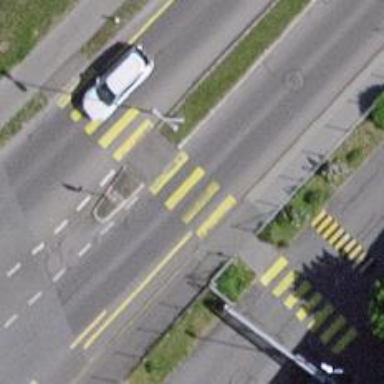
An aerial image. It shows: Uncontrolled crossing with zebra marking and island in the middle.